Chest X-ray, PA view. Patient: 56 years old, sex M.
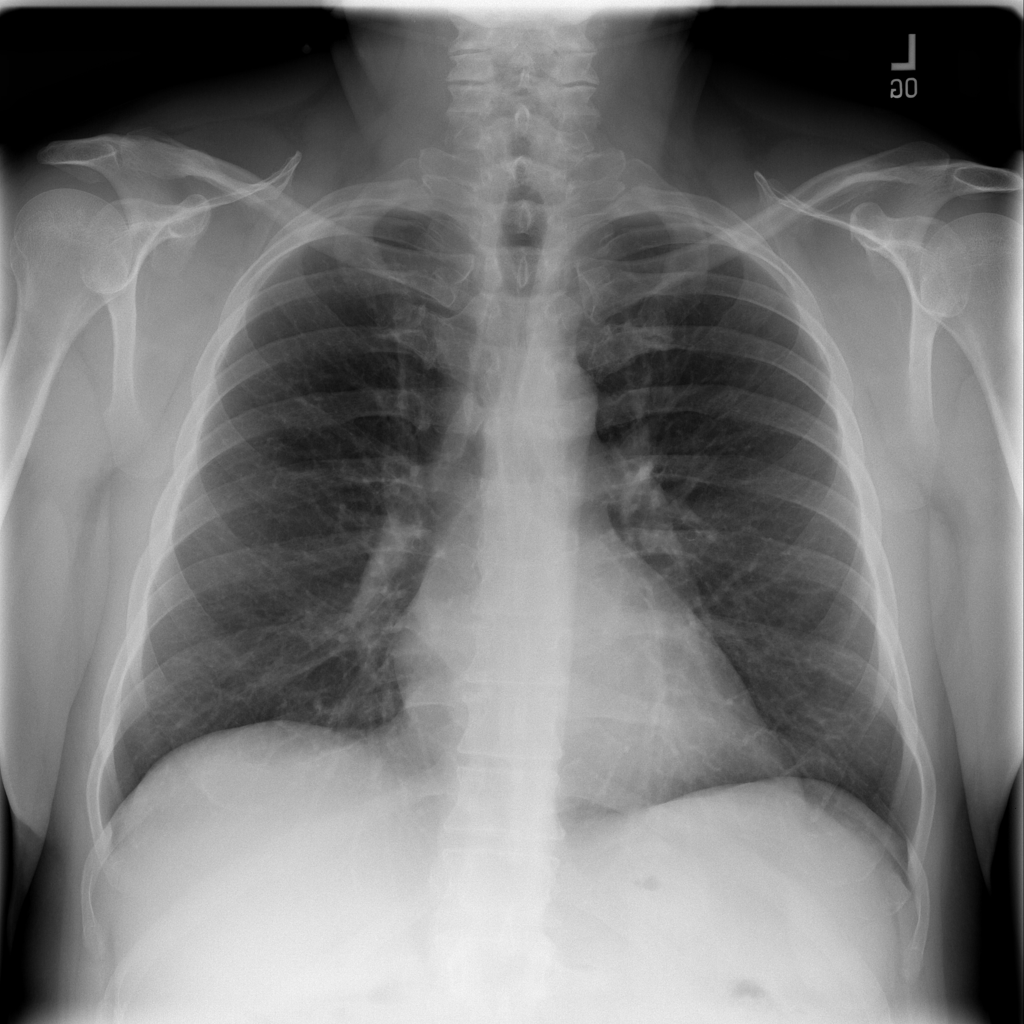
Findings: No Finding